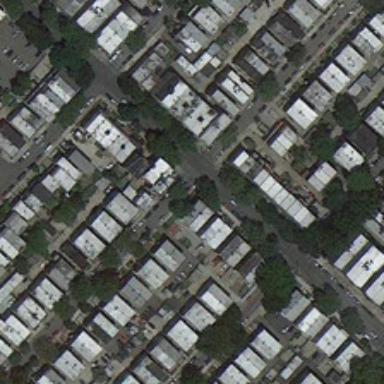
Many buildings and green trees are in a dense residential area .